【题型】填空题　【知识点】解析几何　【难度】easy
已知双曲线$x^2-\frac{y^2}{6}=1$的左、右焦点为$F_1$、$F_2$，过$F_2$的直线$l$与双曲线$M$的左、右两支分别交于点$A$、$B$。若$\triangle ABF_2$为等边三角形，则$\triangle ABF_2$的边长为\underline{\ \ \ \ \ \ \ \ \ \ }。
【解答】
\textbf{【答案】} $4$

\textbf{【分析】} 根据题意，结合双曲线的定义求解即可。

\textbf{【解答】}
解：如图，设$\triangle ABF_2$的边长为$r$，$|AF_1|=m$，
因为$\triangle ABF_2$为等边三角形，所以$|AB|=|AF_2|=|BF_2|=r$。

由双曲线的方程知$a=1,b=\sqrt{6}$，
所以由双曲线的定义得$|AF_2|-|AF_1|=2$，$|BF_1|-|BF_2|=2$，
即$r+m-r=2$，$r-m=2$，解得$r=4$，$m=2$。

所以$\triangle ABF_2$的边长为$4$。

故答案为：$4$。

\textbf{【点评】} 本题主要考查双曲线的性质，属于基础题。

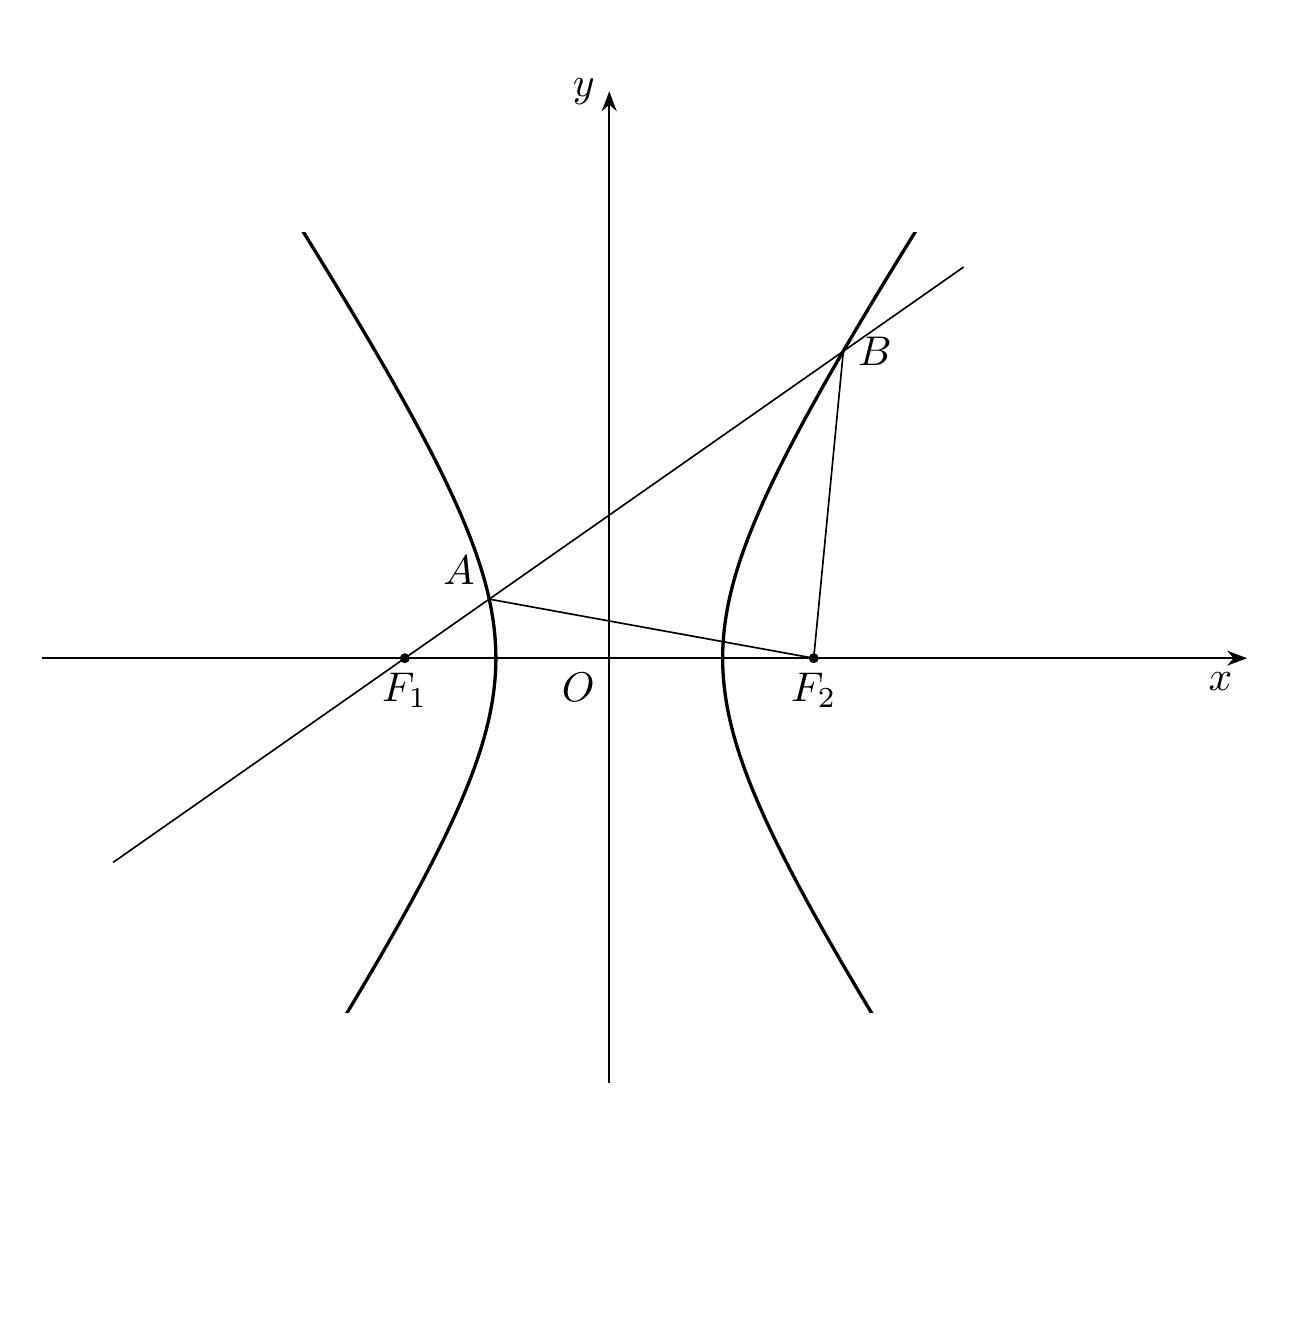